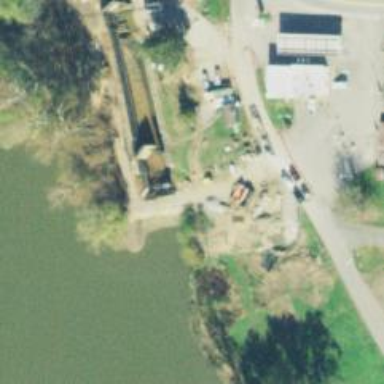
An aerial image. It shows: Lock gate along waterway.